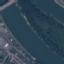
Land use / land cover: River